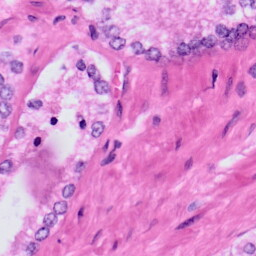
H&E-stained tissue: Prostate